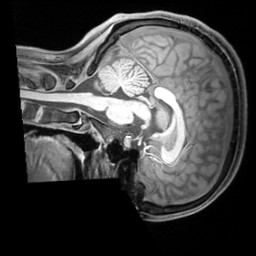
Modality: T1w
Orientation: sagittal
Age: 19
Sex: female
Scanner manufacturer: siemens
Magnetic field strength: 3 T
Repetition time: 1.97 s
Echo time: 0.00206 s